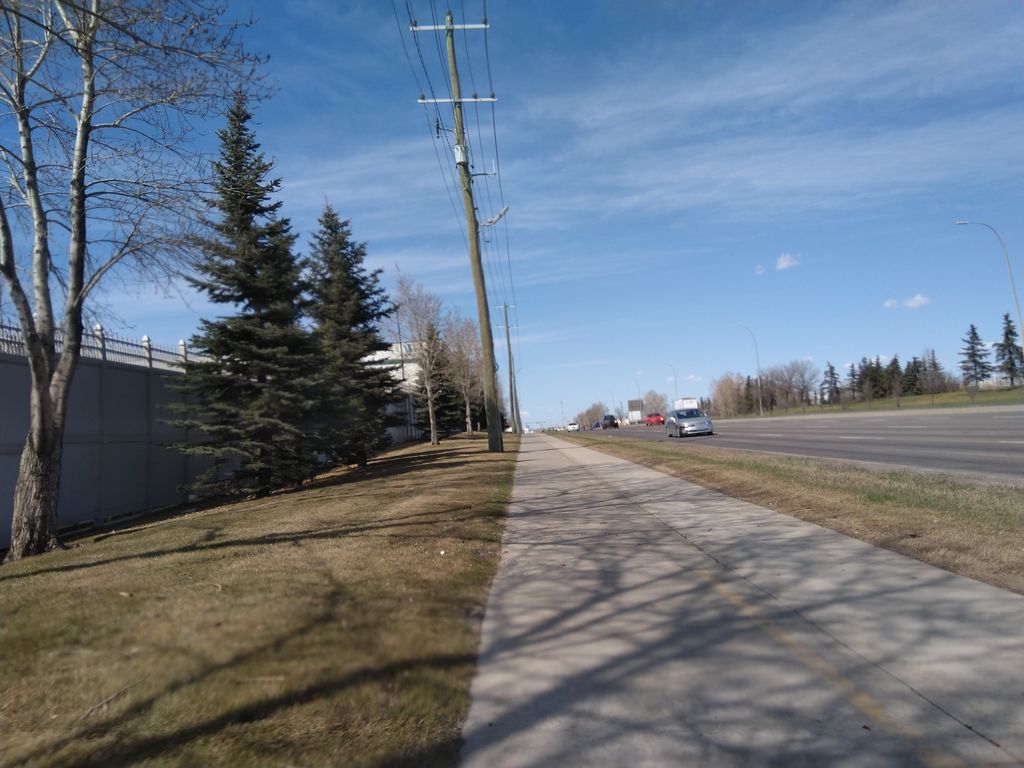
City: calgary